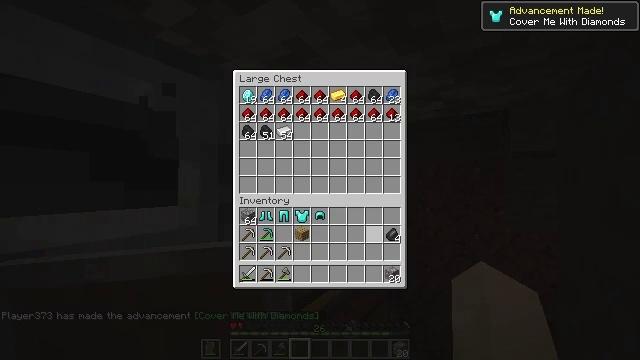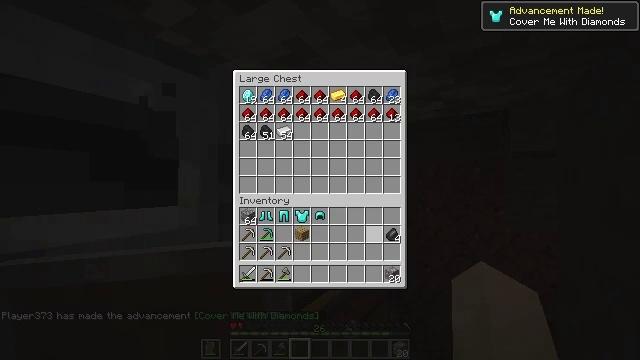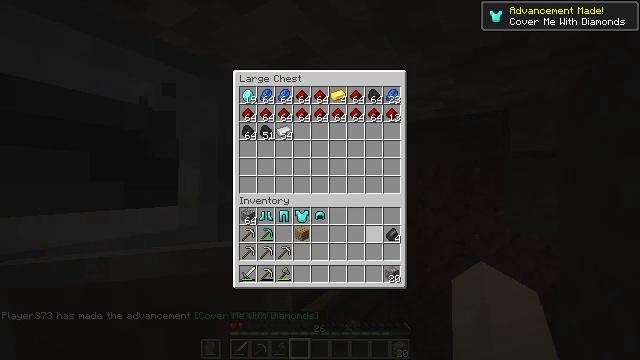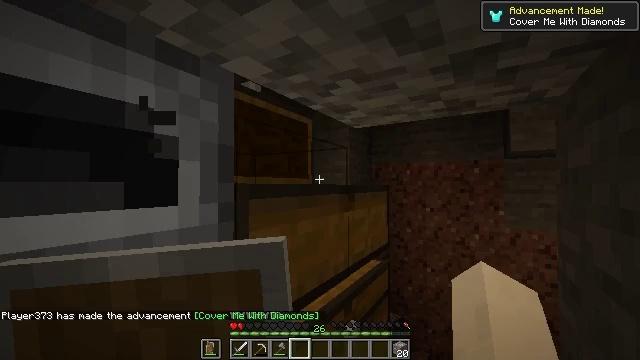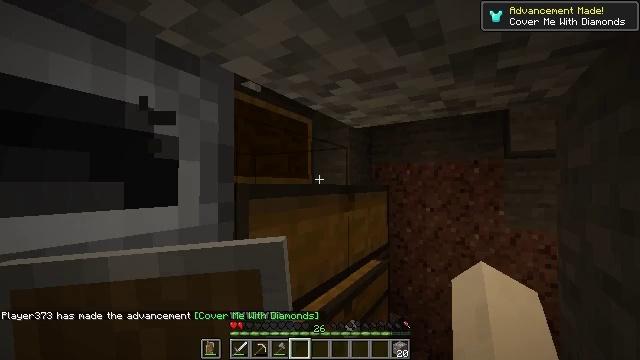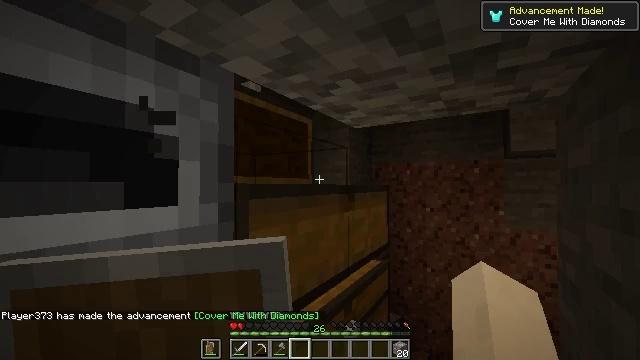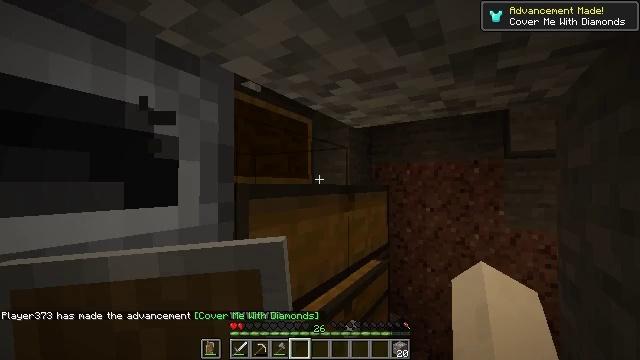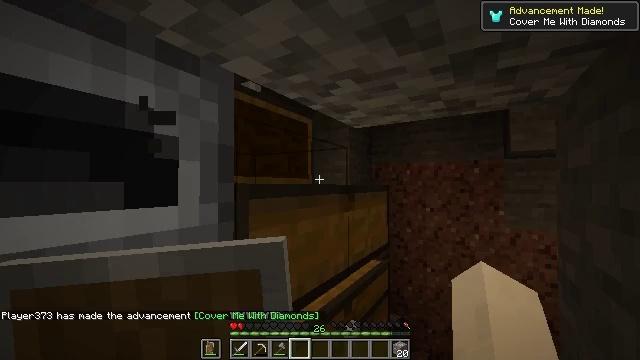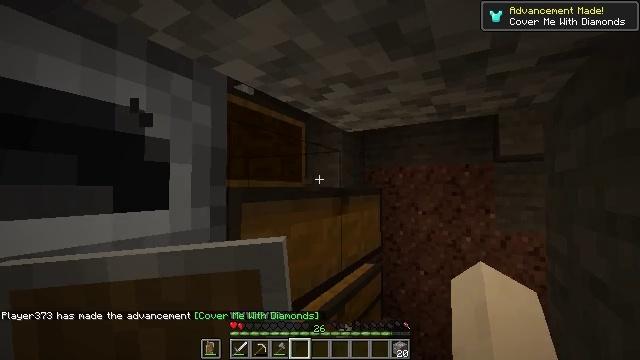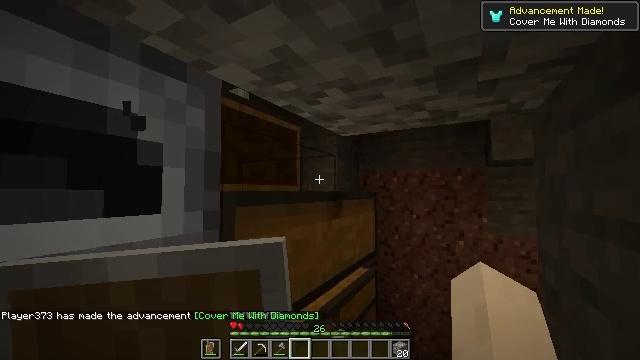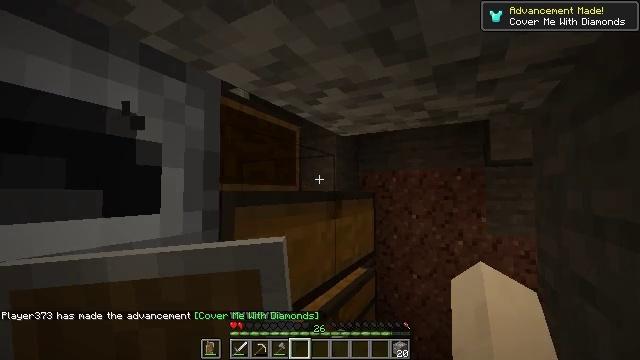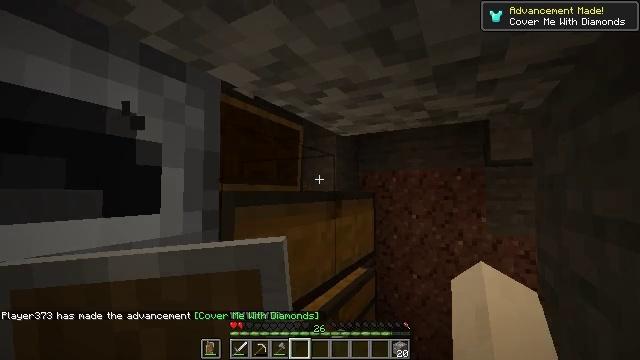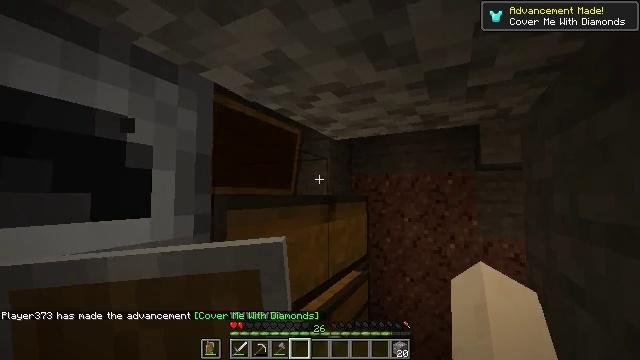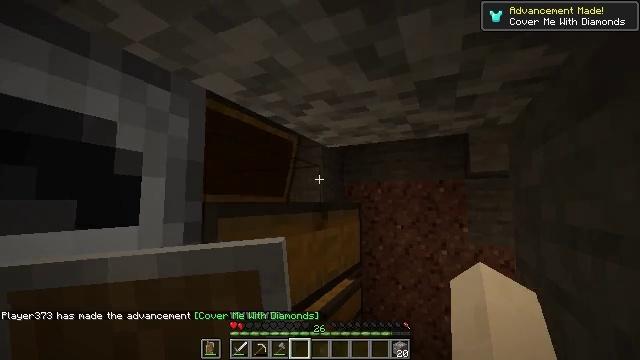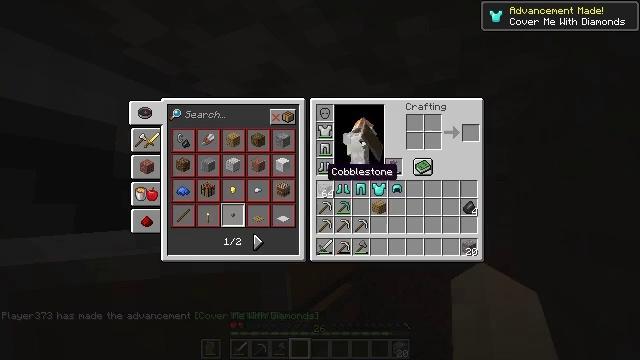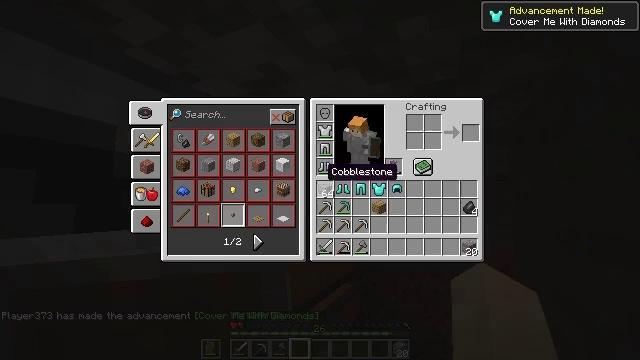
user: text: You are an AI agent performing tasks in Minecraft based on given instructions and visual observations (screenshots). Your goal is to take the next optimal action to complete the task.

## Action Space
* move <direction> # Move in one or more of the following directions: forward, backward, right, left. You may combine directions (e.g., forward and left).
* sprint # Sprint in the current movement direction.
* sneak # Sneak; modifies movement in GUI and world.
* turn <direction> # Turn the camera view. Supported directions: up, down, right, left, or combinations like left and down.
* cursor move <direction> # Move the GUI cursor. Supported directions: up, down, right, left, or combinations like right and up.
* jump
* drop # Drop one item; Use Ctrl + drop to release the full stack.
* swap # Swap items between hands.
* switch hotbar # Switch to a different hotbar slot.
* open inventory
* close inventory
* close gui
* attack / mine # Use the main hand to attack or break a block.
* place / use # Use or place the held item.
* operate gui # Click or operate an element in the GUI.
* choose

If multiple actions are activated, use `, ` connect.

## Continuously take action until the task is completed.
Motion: motion action
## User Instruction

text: Open the crafting table and craft a cobblestone wall.
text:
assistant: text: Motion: no_op
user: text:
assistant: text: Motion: no_op
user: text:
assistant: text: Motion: open inventory
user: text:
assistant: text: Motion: open inventory
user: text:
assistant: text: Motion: open inventory
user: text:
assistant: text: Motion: open inventory
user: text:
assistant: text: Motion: open inventory
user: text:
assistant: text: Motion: turn right, open inventory
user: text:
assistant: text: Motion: turn right, open inventory
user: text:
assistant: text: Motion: no_op
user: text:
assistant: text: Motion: no_op
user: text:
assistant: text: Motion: turn right
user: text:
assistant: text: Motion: turn right and up
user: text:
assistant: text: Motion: close inventory
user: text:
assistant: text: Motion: close inventory
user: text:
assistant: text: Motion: close inventory
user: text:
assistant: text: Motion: turn right and up
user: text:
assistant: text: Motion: turn right and up
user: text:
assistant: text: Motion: no_op
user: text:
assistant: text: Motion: no_op
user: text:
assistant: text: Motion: no_op
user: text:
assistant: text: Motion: no_op
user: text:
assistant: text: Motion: no_op
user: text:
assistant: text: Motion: no_op
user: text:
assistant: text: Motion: sneak
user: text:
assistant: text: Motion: sneak
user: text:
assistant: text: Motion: sneak
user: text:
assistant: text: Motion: sneak
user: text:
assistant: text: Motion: sneak, attack / mine
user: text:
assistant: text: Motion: sneak, attack / mine